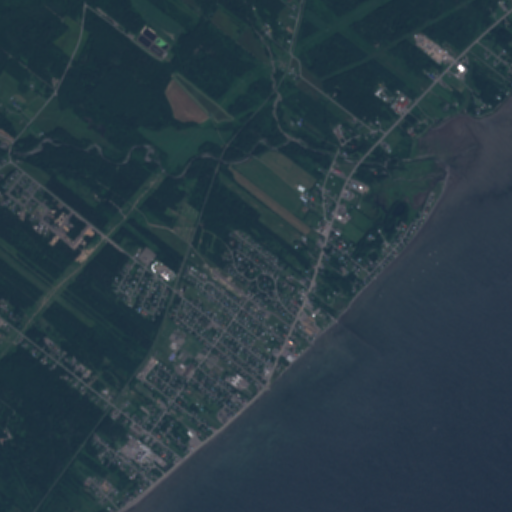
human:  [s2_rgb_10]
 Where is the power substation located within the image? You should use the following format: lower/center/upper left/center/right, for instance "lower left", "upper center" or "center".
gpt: The power substation is located in the center left of the image.
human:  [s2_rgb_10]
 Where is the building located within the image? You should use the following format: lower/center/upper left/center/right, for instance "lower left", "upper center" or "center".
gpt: There is no building in the image.